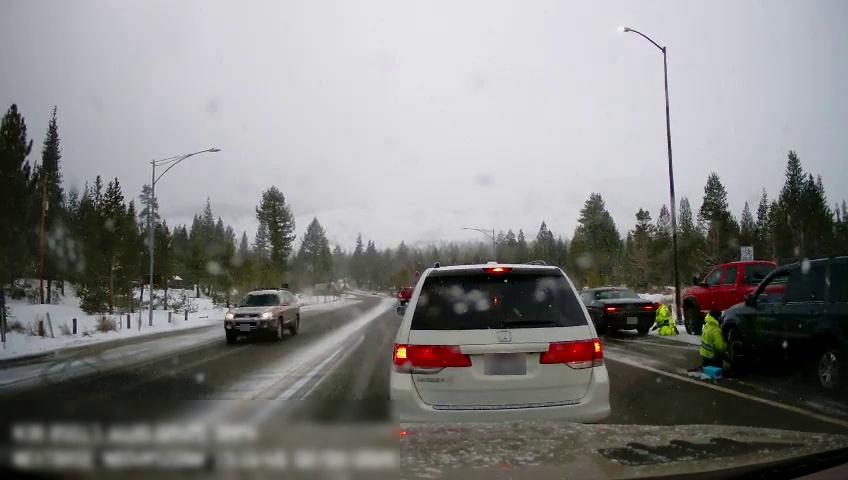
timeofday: Day
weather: Snowy
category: Drivable Space
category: Vehicles | Van
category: Vehicles | SUV
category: Vehicles | Truck
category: Pedestrians
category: Pedestrians
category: Vehicles | Car
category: Vehicles | Truck
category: Vehicles | SUV
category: Lanes | Current Lane
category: Lanes | Alternate Lane
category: Lanes | Alternate Lane
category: Lanes | Alternate Lane
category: Traffic | Signs